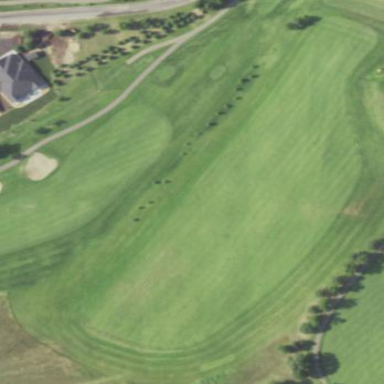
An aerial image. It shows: Grassy area designated for driving range golf.